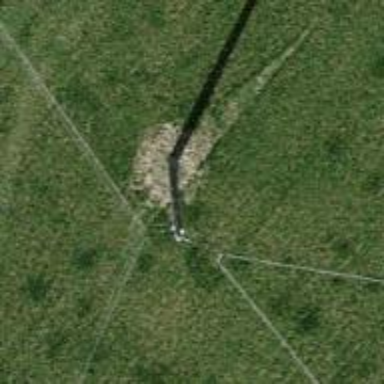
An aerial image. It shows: Minor power line.